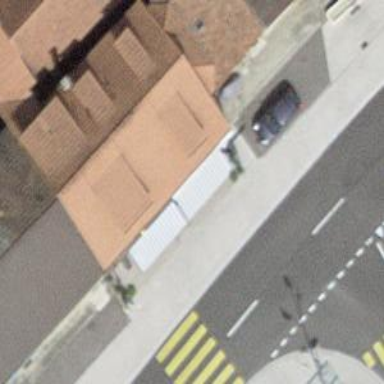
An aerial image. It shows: Cafe.